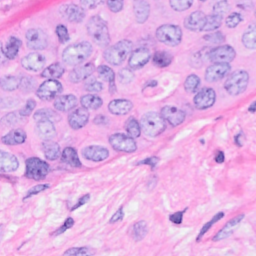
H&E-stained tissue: Breast